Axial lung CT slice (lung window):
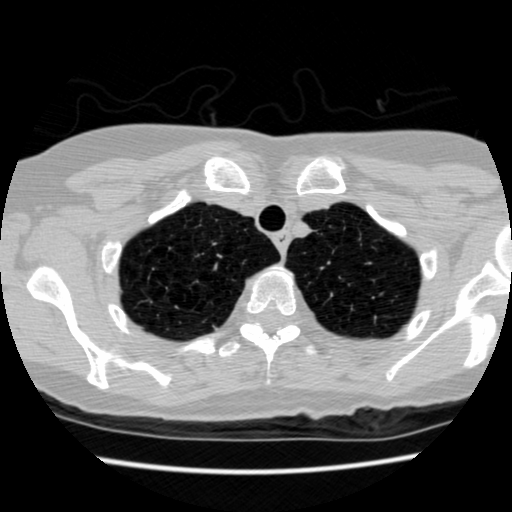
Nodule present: no